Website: walmart
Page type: review-order
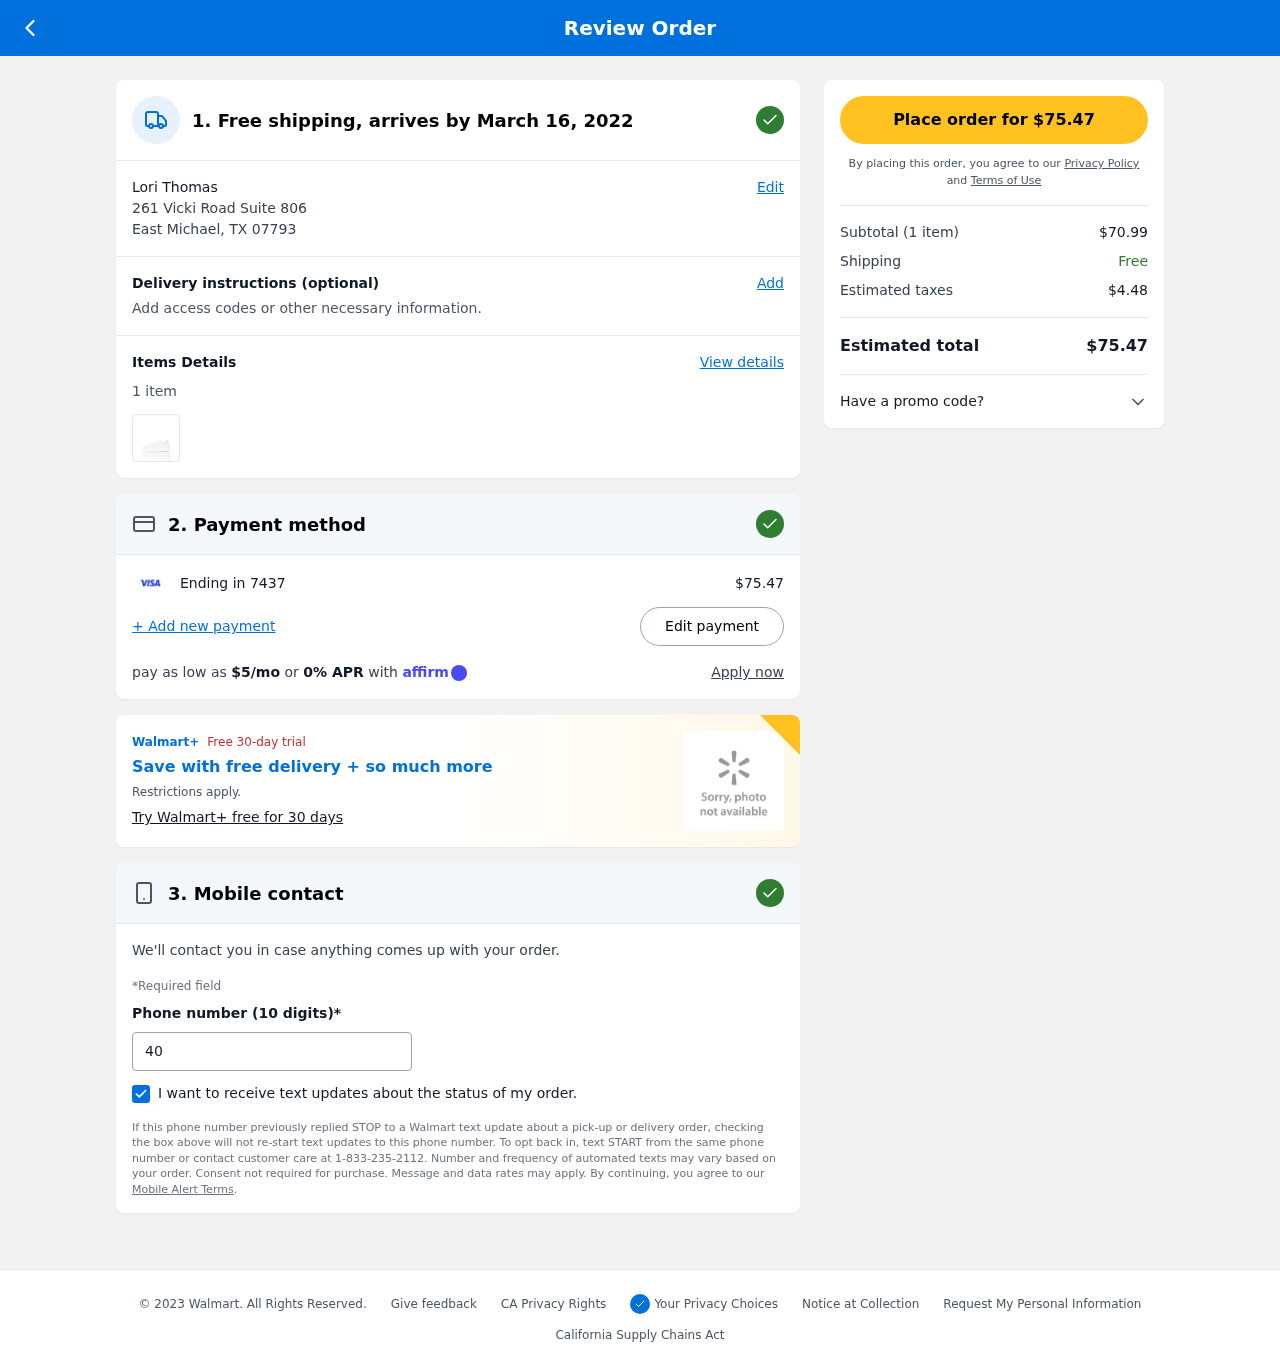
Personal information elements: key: PII_CARD_LAST4
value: Ending in 7437
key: PII_CITY_STATE_ZIP
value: East Michael, TX 07793
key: PII_FULLNAME
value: Lori Thomas
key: PII_PHONE
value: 4019754691
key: PII_STREET
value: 261 Vicki Road Suite 806
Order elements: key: ORDER_DELIVERY_DATE
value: March 16, 2022
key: ORDER_NUM_ITEMS
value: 1 item
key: ORDER_NUM_ITEMS
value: Subtotal (1 item)
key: ORDER_TOTAL
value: $75.47
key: ORDER_TOTAL
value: Place order for $75.47
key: ORDER_MONTHLY_PAYMENT
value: $5/mo
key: ORDER_SUBTOTAL
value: $70.99
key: ORDER_TAX
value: $4.48